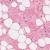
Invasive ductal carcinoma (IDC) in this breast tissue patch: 0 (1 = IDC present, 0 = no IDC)